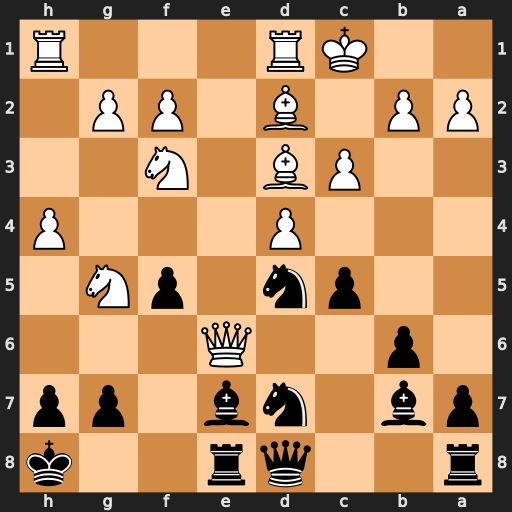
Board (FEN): r2qr2k/pb1nb1pp/1p2Q3/2pn1pN1/3P3P/2PB1N2/PP1B1PP1/2KR3R
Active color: b
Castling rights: -
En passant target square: -
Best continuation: Bxg5 Nxg5 Rxe6 Nf7+ Kg8 Nxd8 Rxd8